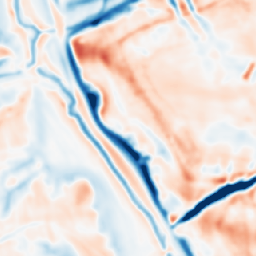
Category: multiscale
Decomposition family: dog_multiscale
Decomposition parameters: sigma_ratio: 1.6
n_scales: 3
base_sigma: 2
Upsampling method: nearest
Upsampling parameters: scale: 8
Upsampling scale: 8